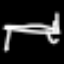
Label: bed